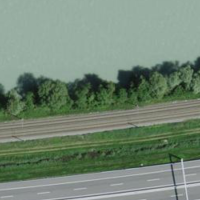
EUNIS habitat code: 15
Species observed at this site:
Milvus milvus